Aerial crown-view tile of a tropical tree (Barro Colorado Island, Panama), acquired 20240918:
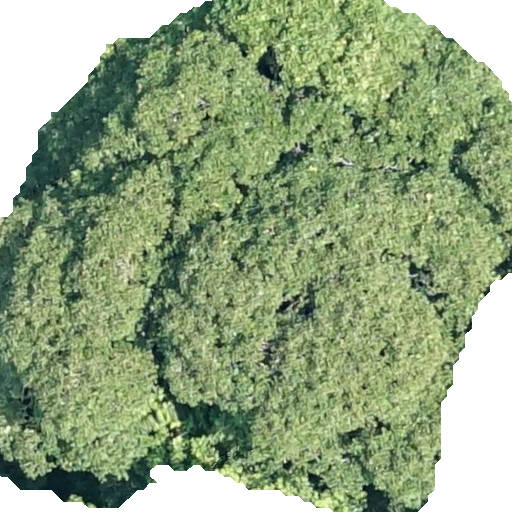
Species: Dipteryx oleifera
GBIF accepted scientific name: Dipteryx oleifera
Crown area: 361.258 m²